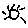
Label: sun